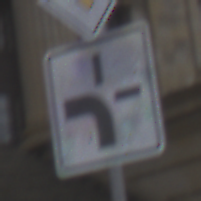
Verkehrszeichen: VerlaufVorfahrtsstrasse1
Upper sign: Vorfahrtsstrasse
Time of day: Midday
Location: Outdoor (Urban)
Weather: Overcast
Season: NotSpecified
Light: Natural